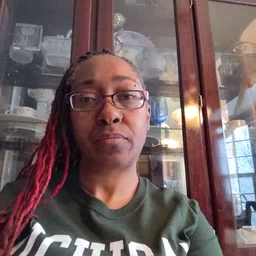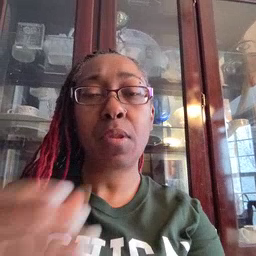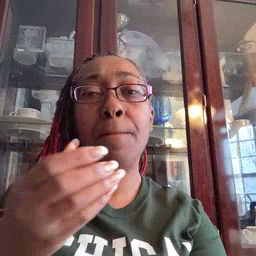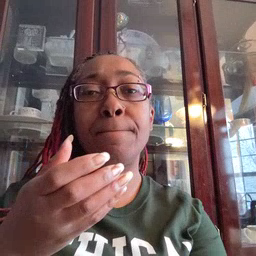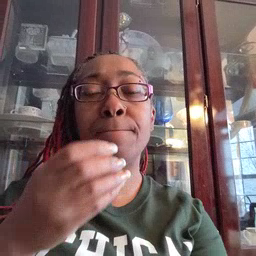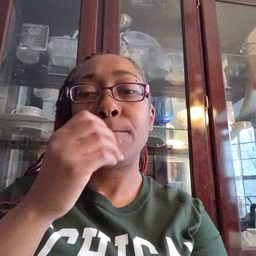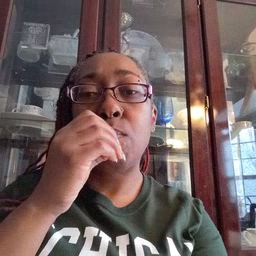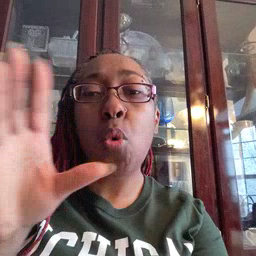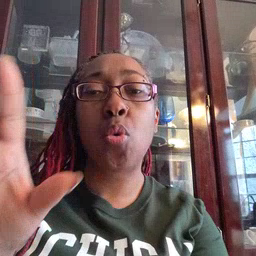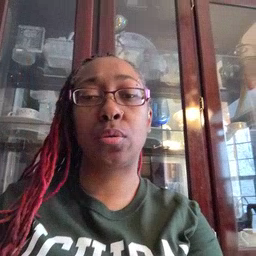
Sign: blow